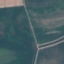
Land use / land cover class: AnnualCrop